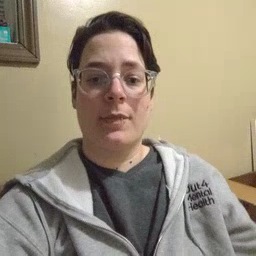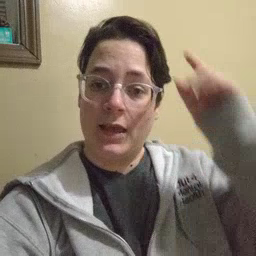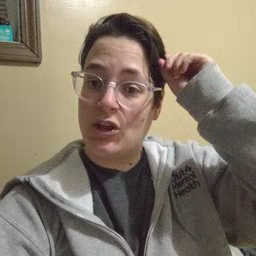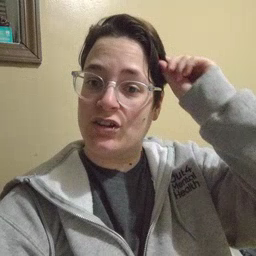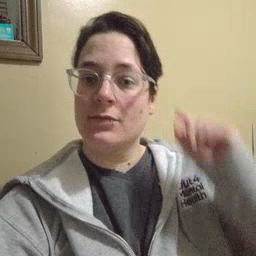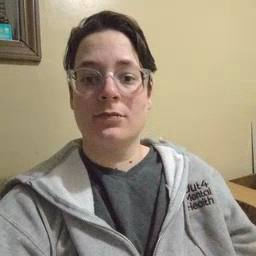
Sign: hair